Question: I am facing a problem while 'importing products' in 'magento'.
Actually I have one multi website Magento project.
When I start to import products using 'magento''s default import functionality, I am getting this type of error
'''
"mysql error 1205 lock wait timeout exceeded try restarting transaction."
'''
and sometimes products are imported completely but it takes lot's of time for 're-indexing'.
So Has anyone of you are faced this kind of problem and if yes then what to do to solve this type of problem?
- 're-indexing'
Hope I get response very soon.

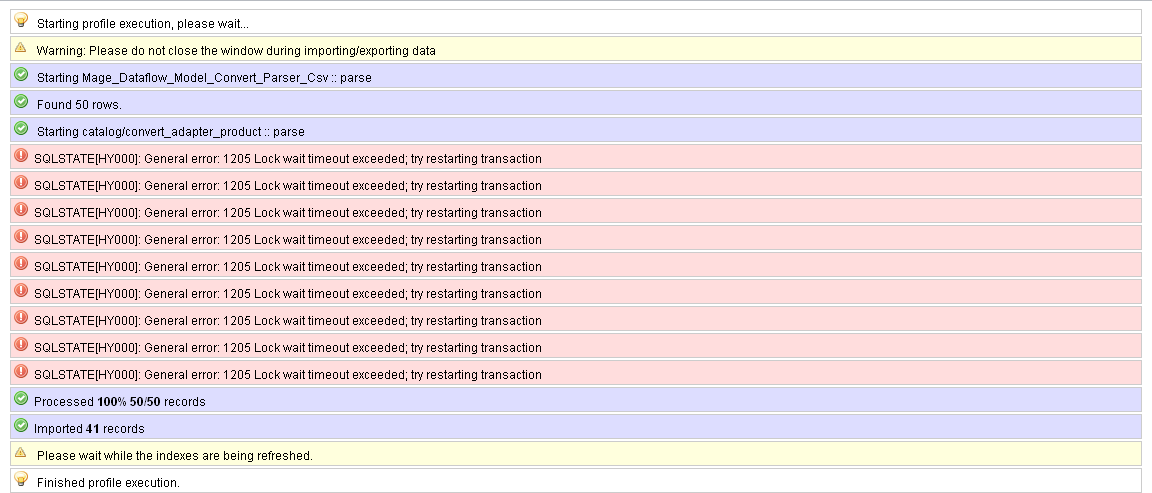
Answer: You probably have some record lock problems with your MySQL server. Try restarting it : it automatically runs a corruption check on all tables. Tell us if this solves your problem !